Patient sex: M
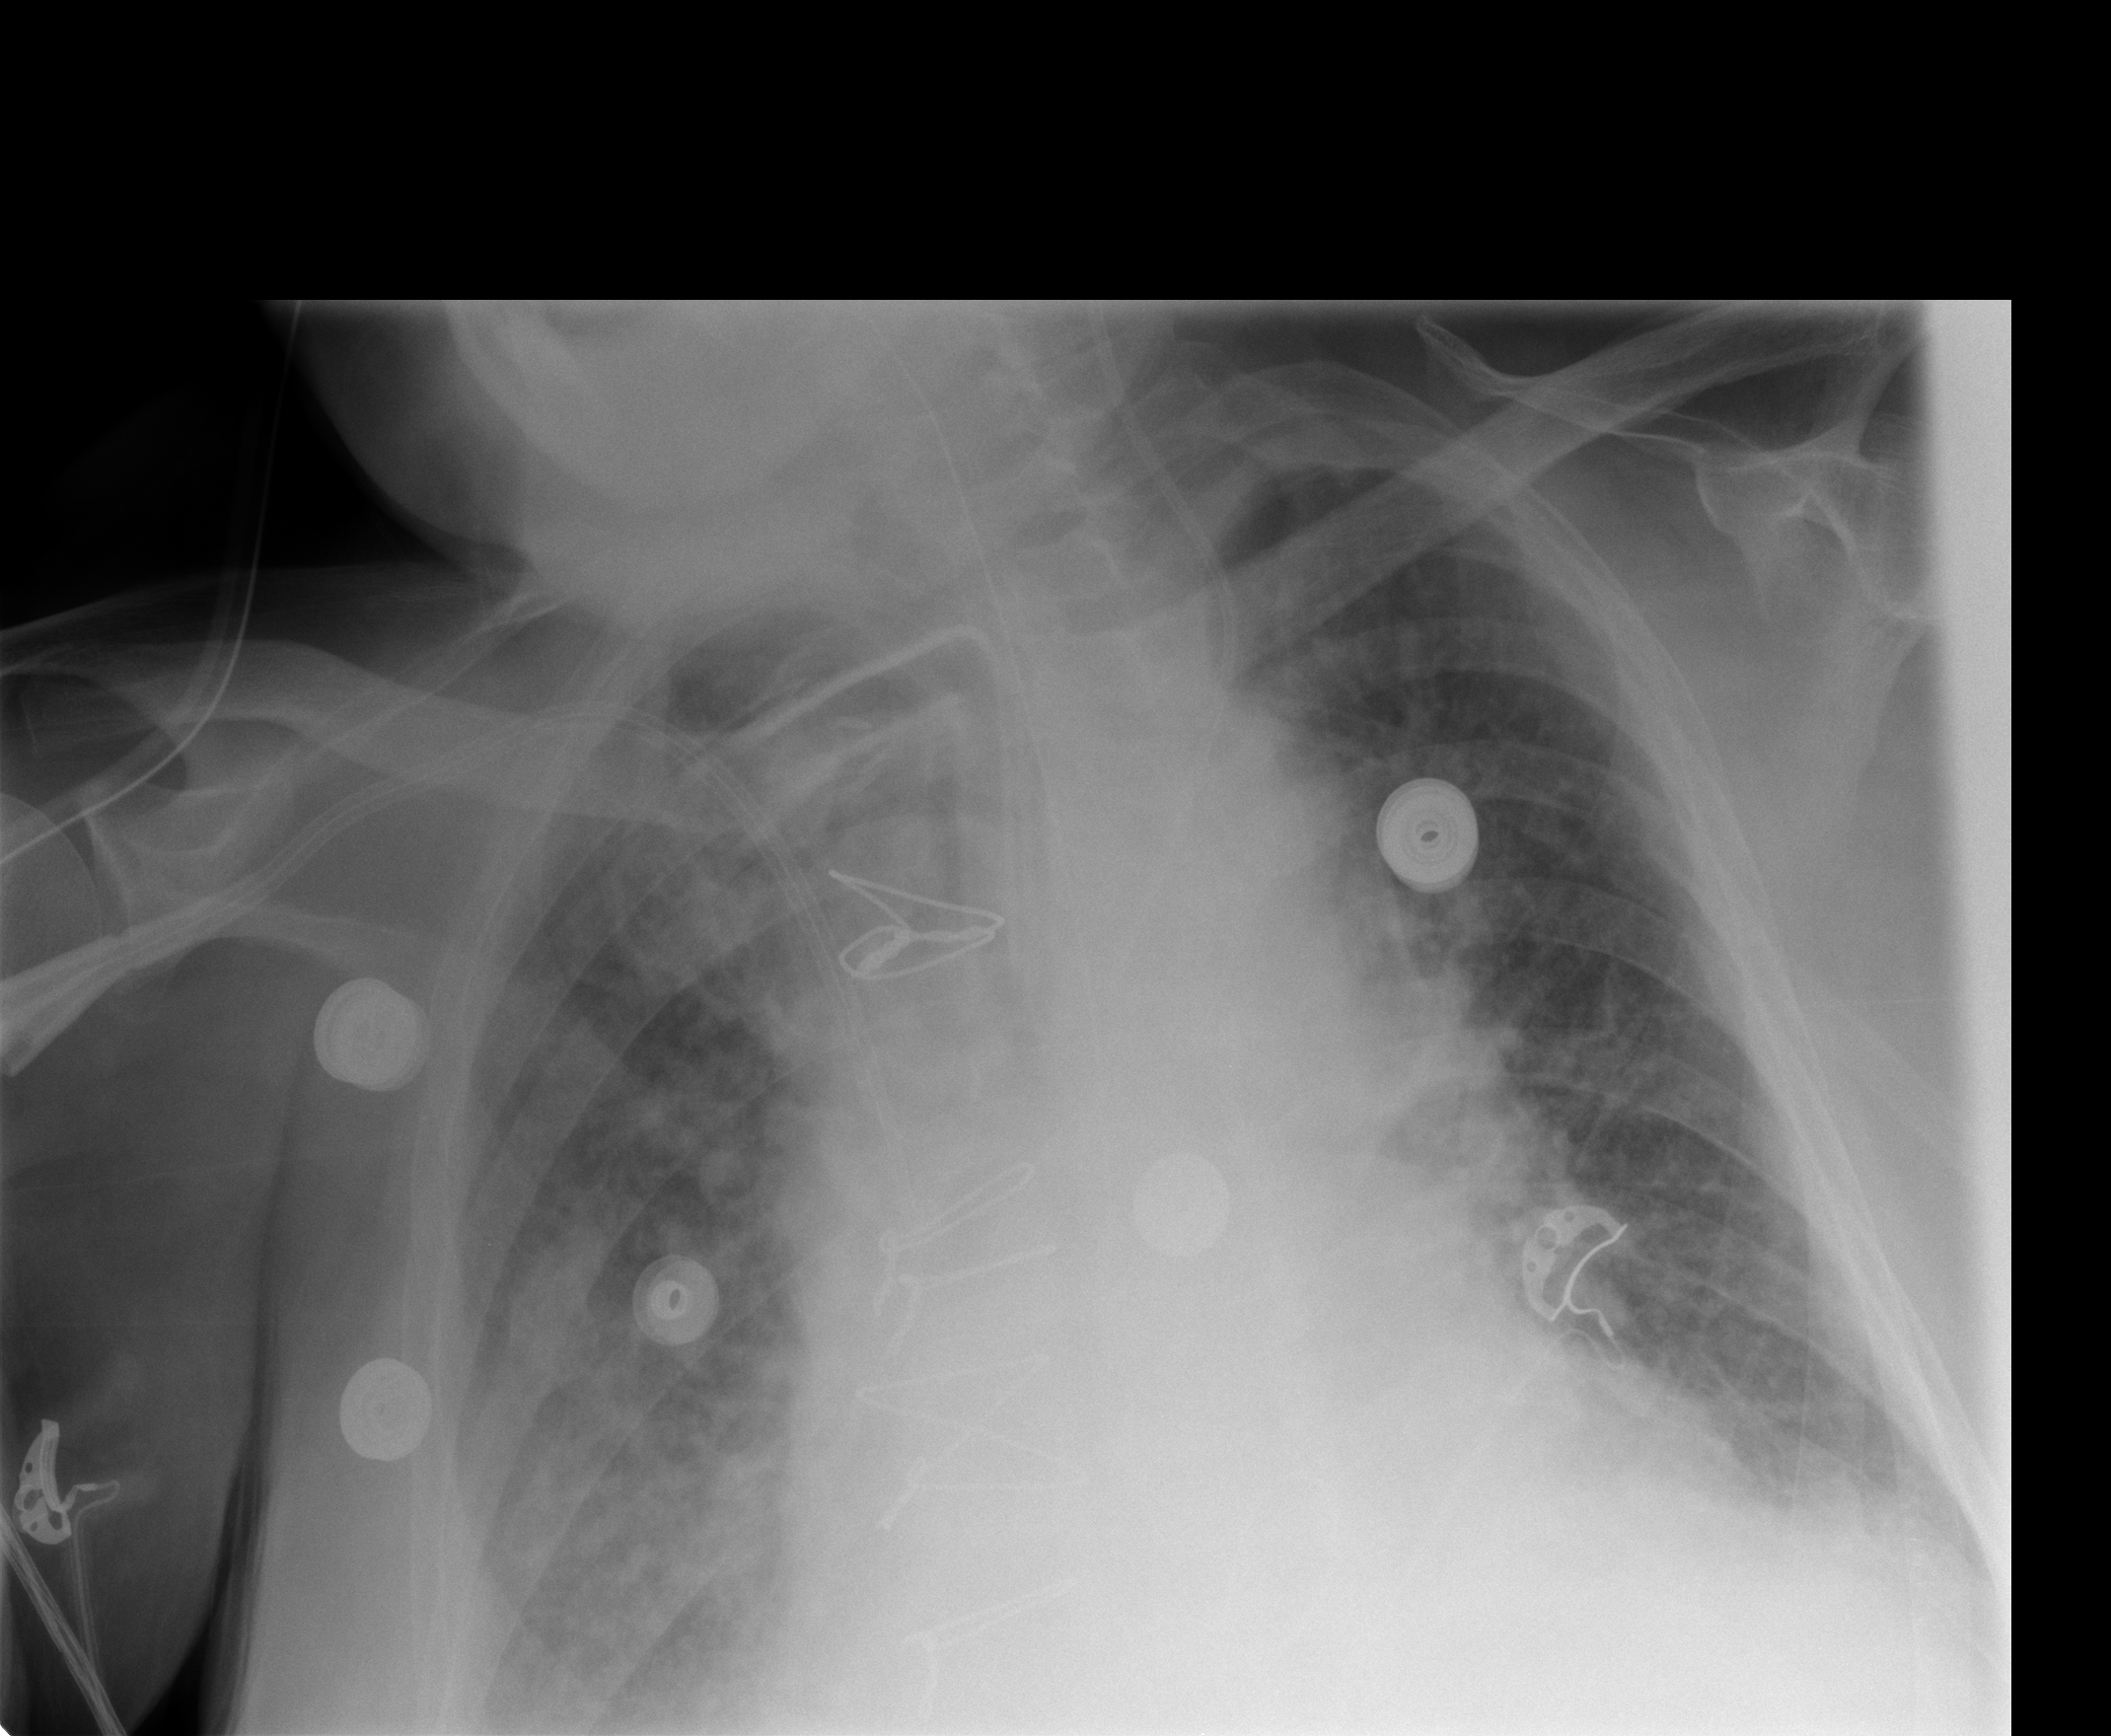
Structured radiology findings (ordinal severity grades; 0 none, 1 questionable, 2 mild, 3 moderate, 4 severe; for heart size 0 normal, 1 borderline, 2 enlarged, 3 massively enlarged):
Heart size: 1
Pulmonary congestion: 2
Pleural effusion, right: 0
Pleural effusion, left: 1
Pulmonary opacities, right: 2
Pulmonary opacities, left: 2
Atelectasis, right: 2
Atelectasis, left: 2